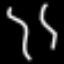
Label: squiggle